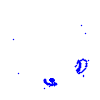
Particle: pion